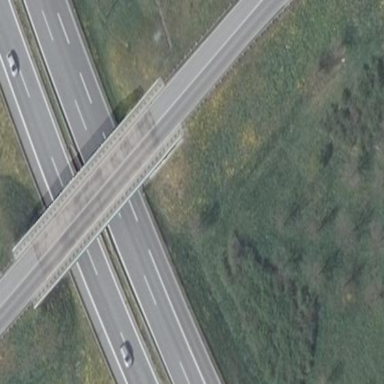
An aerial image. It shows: Bridge with beam structure.